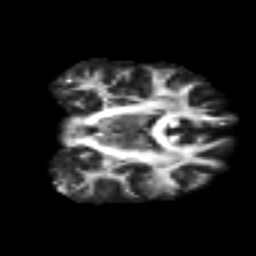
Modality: FA
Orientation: coronal
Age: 36
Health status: ill
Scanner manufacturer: philips
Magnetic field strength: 3 T
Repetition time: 9 s
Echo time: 0.127 s